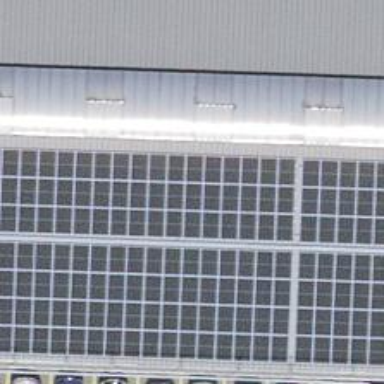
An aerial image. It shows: Solar power generator with photovoltaic panels.